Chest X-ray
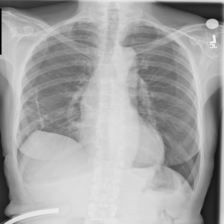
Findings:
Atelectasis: negative
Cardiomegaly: negative
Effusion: negative
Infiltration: negative
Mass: negative
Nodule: negative
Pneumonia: negative
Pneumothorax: negative
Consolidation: negative
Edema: negative
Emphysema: negative
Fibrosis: negative
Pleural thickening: negative
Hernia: negative